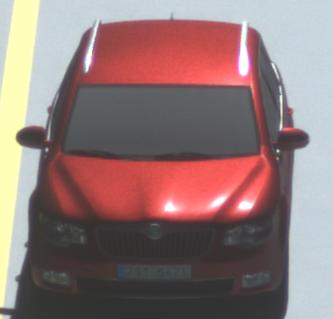
Make: Skoda
Model: Superb Combi 1.4 TSI
Detailed model: Superb (II) Combi
Model produced from: 2010/01
Model produced until: 2011/10
Doors: 5
Color: red
Road condition: dry road
Daytime: midday
Contrast: high contrast